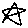
Label: star